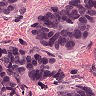
Metastatic tissue present: yes